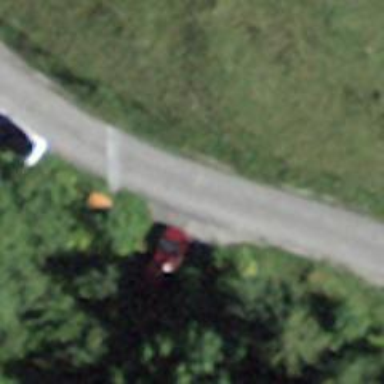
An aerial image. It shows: Residential road with asphalt surface designed for hiking.